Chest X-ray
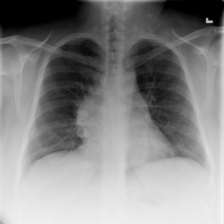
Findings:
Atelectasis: negative
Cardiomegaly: negative
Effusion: negative
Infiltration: positive
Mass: positive
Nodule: negative
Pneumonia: negative
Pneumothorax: negative
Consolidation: negative
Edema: negative
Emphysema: negative
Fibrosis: negative
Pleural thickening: negative
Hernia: negative